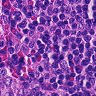
Metastatic tissue present: no